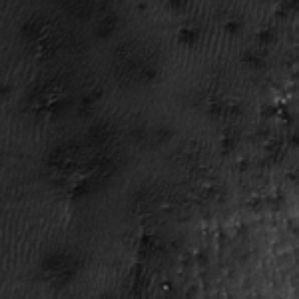
Label: frost